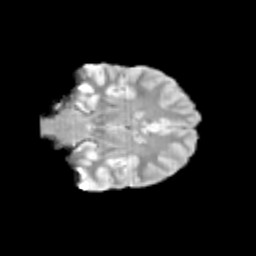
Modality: T2w
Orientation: coronal
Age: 13
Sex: male
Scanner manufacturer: siemens
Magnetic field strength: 3 T
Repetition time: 3.8 s
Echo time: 0.07 s